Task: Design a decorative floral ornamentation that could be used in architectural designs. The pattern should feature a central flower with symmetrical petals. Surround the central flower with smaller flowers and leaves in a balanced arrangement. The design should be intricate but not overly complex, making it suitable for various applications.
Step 377:
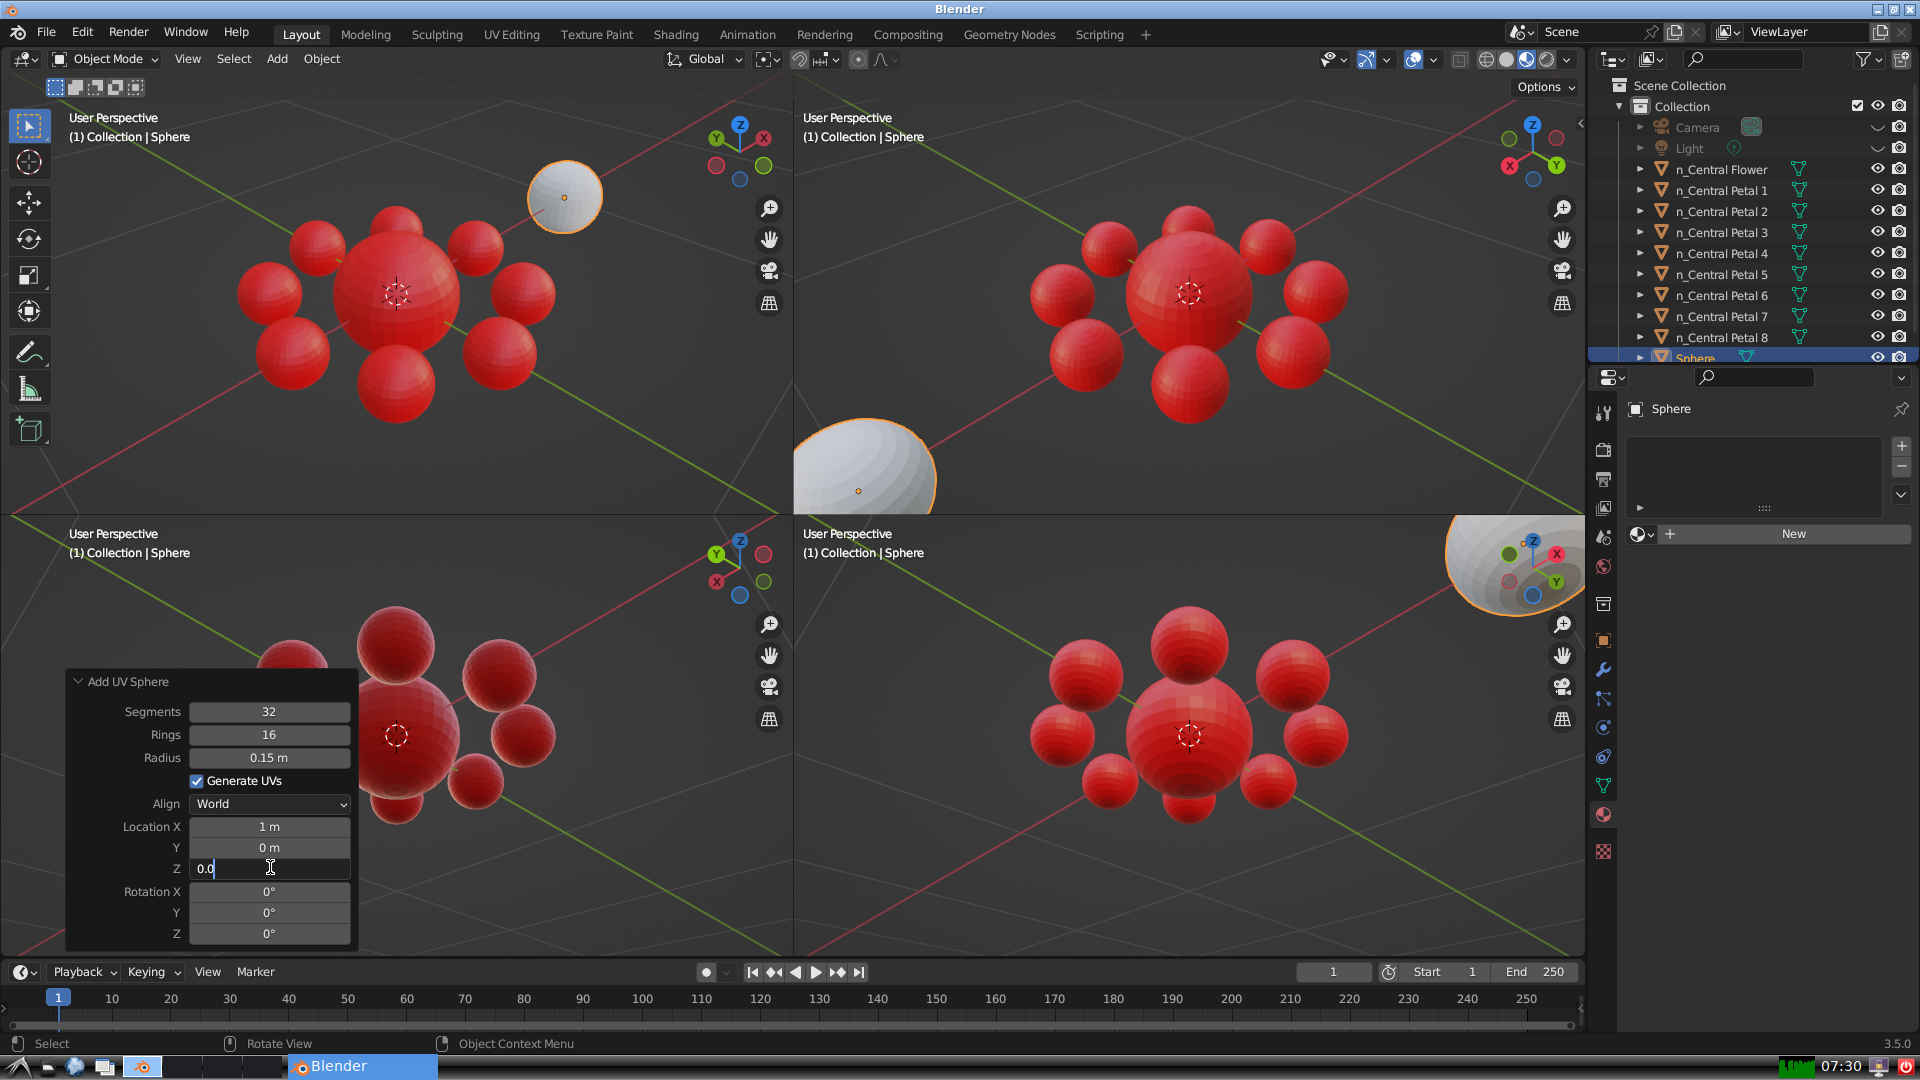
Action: {"key_press": ['Return']}